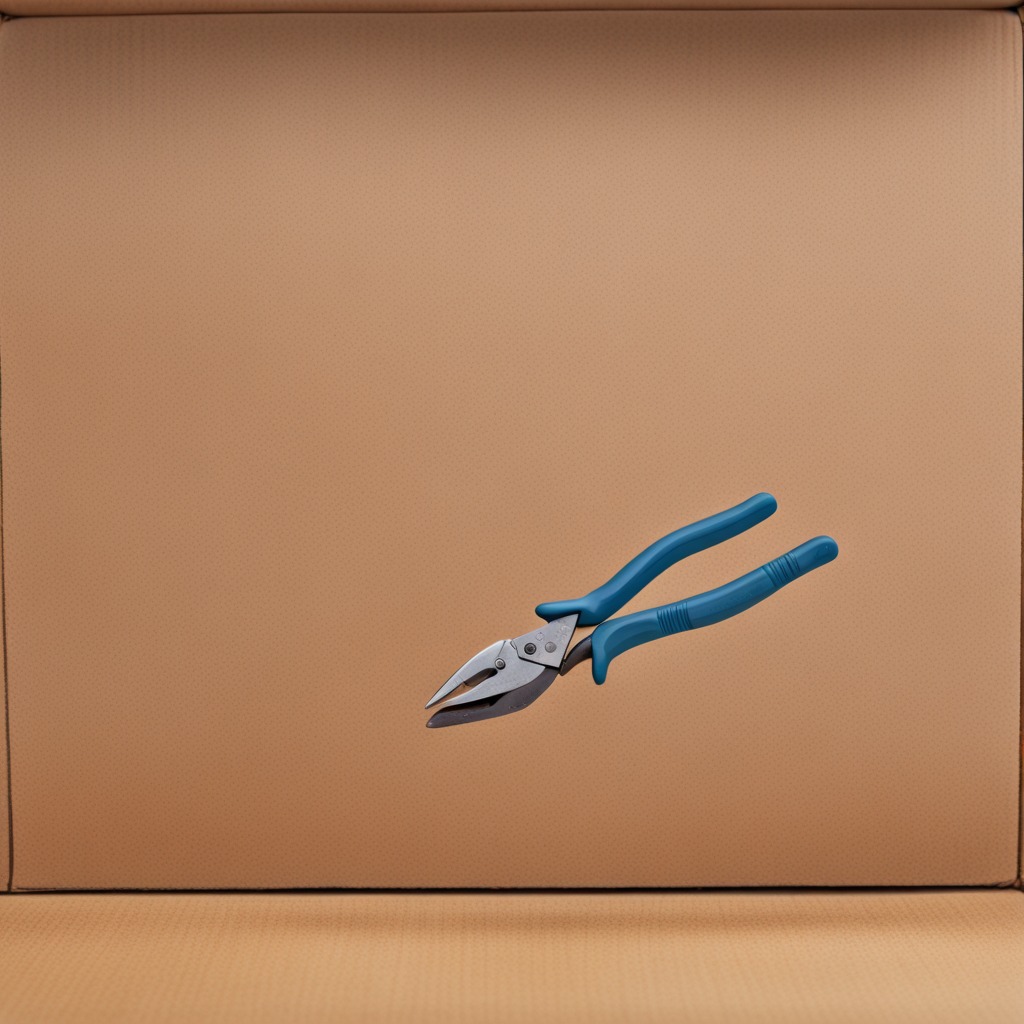
A plier lying on a clean dry cardboard box surface in an outdoor workshop during daytime bright natural light soft shadows slightly creased but